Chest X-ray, AP view. Patient: 41 years old, sex M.
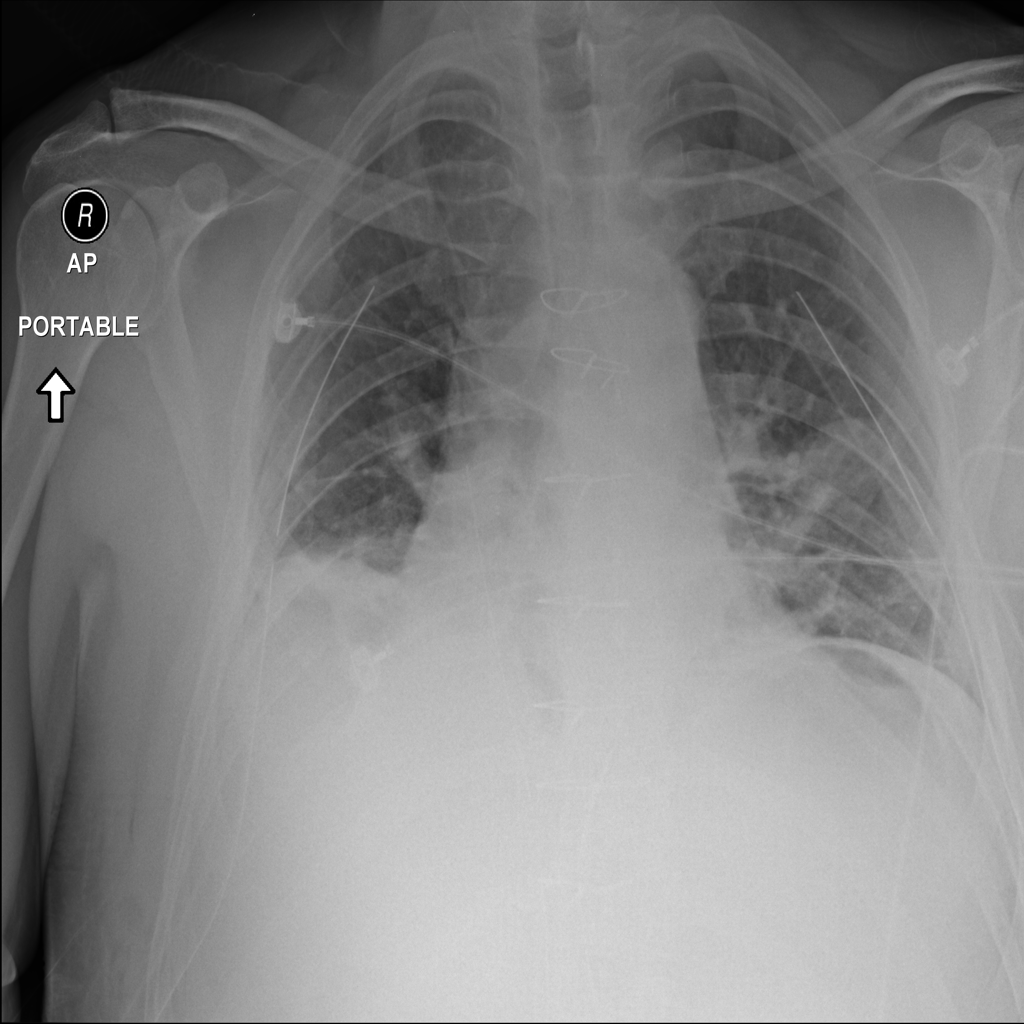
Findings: Consolidation